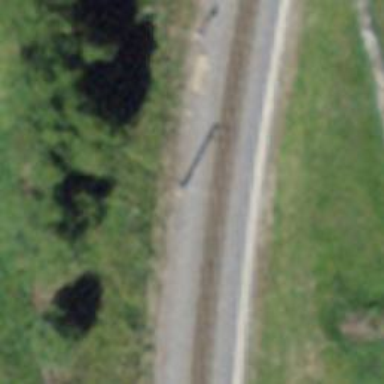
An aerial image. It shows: Catenary mast for power lines.